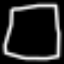
Label: square